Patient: sex F, age 38
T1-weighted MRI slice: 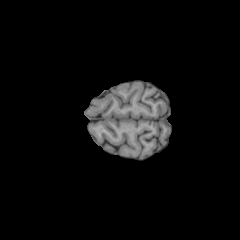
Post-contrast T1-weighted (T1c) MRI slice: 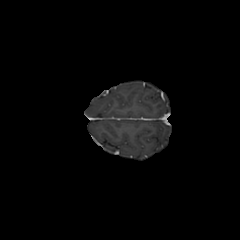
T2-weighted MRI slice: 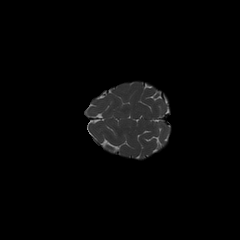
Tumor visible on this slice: no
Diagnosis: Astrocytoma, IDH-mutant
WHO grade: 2